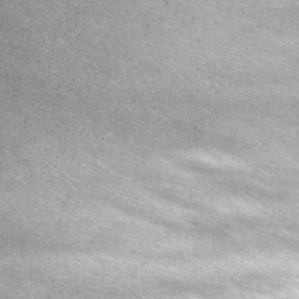
Label: non_frost